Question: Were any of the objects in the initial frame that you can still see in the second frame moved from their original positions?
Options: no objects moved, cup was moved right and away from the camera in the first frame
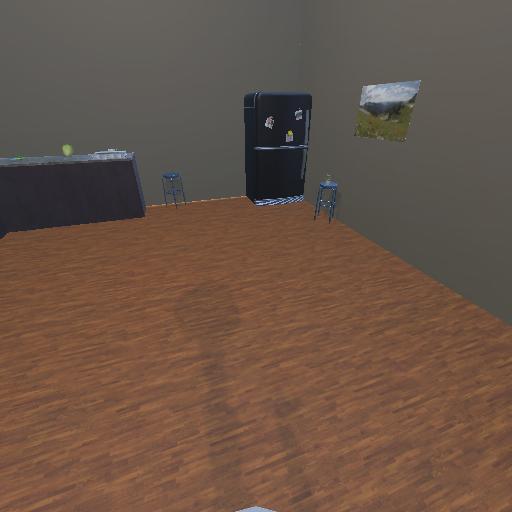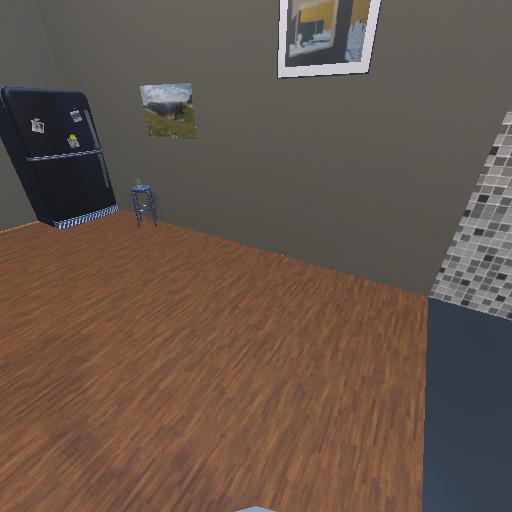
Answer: no objects moved